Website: macys
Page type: customer-info-address
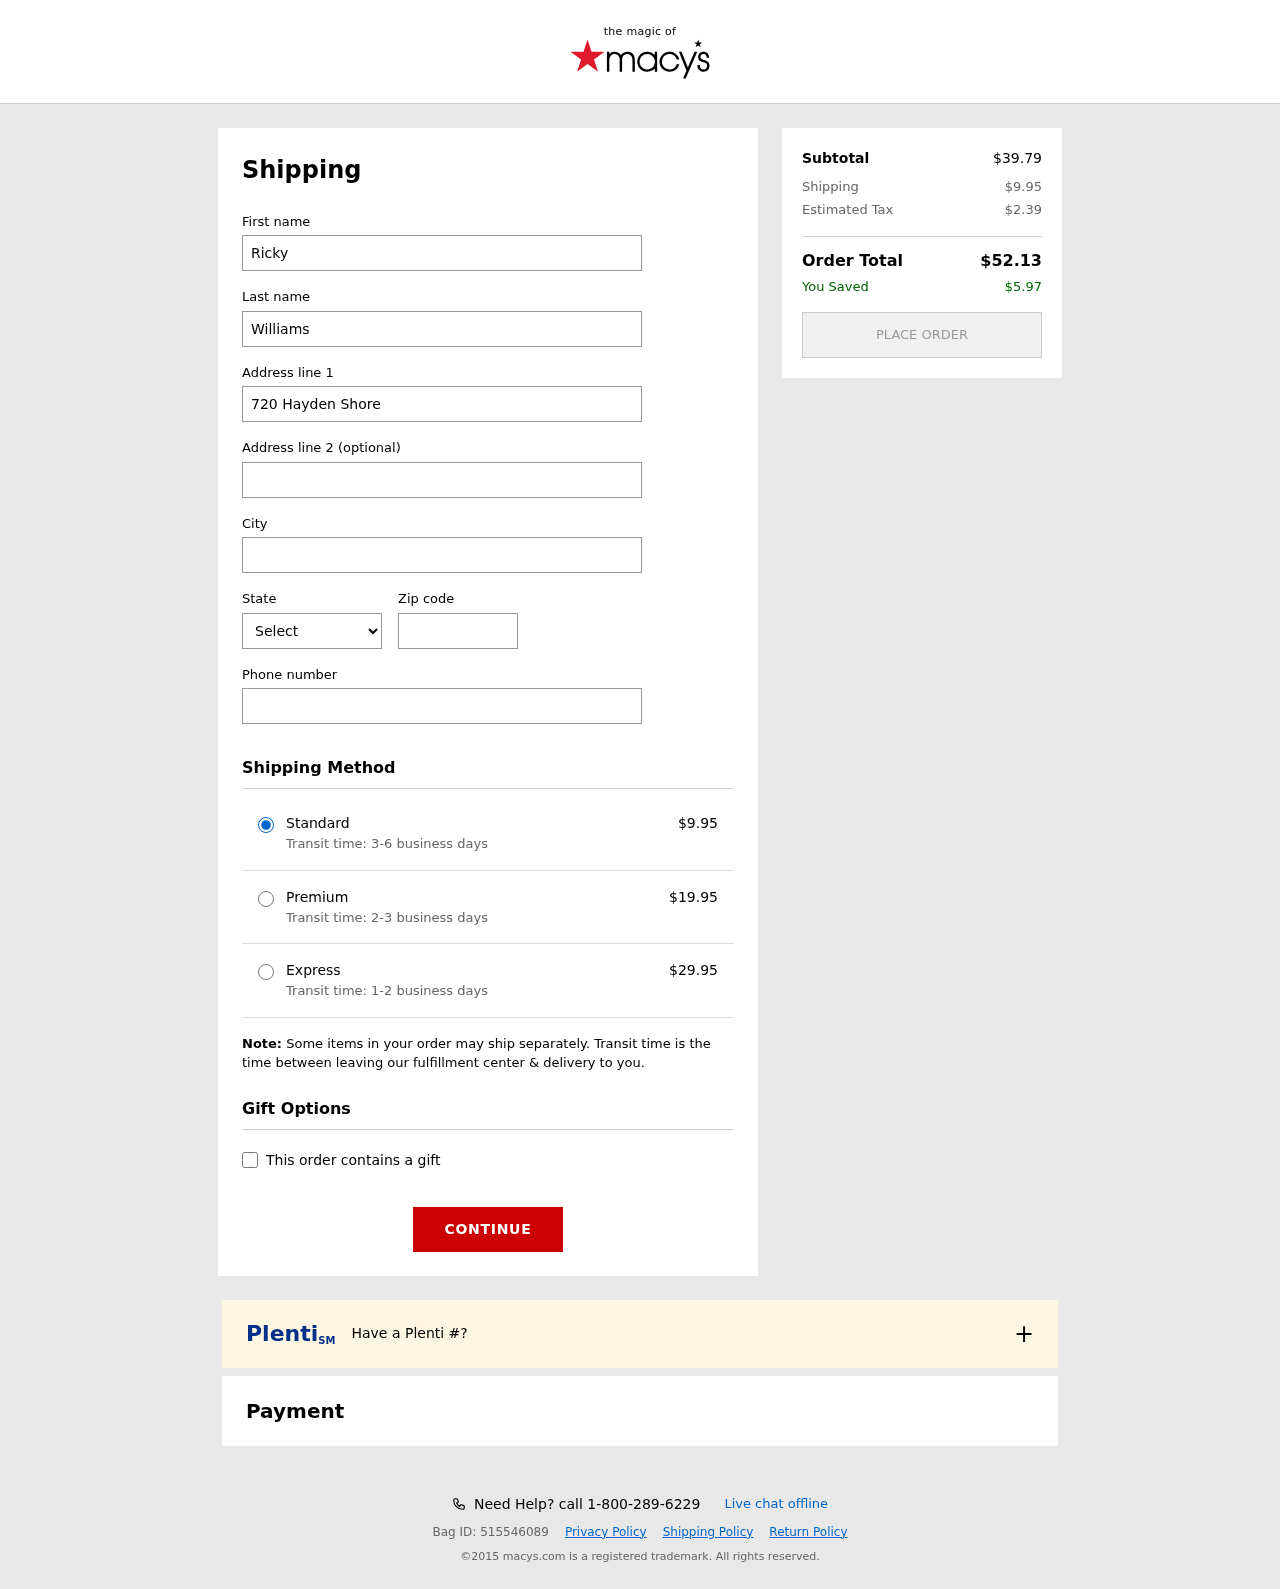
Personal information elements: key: PII_CITY
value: Allenchester
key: PII_FIRSTNAME
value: Ricky
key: PII_LASTNAME
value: Williams
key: PII_PHONE
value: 7497039422
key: PII_POSTCODE
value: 67600
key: PII_STATE_ABBR
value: SC
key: PII_STREET
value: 720 Hayden Shore
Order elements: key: ORDER_SHIPPING_COST
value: $9.95
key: ORDER_SHIPPING_COST_PREMIUM
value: $19.95
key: ORDER_SHIPPING_COST_EXPRESS
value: $29.95
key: ORDER_SUBTOTAL
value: $39.79
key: ORDER_TAX
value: $2.39
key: ORDER_TOTAL
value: $52.13
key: ORDER_SAVINGS
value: $5.97